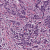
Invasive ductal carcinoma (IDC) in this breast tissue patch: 1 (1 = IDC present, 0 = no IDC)